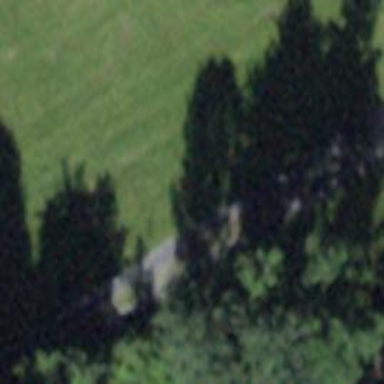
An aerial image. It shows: Red bench.